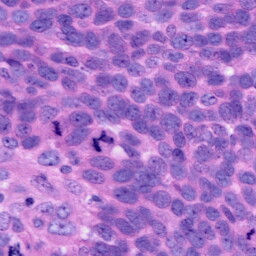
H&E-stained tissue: Ovarian